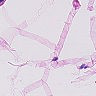
Metastatic tissue present: no